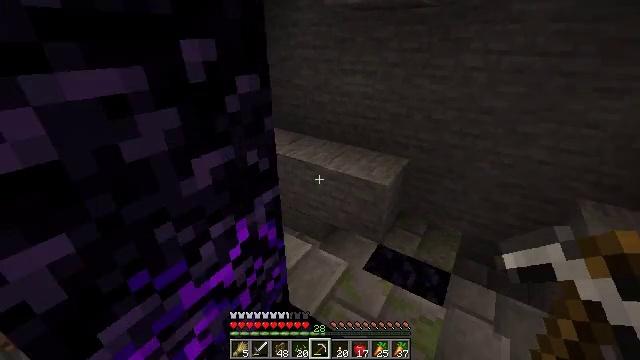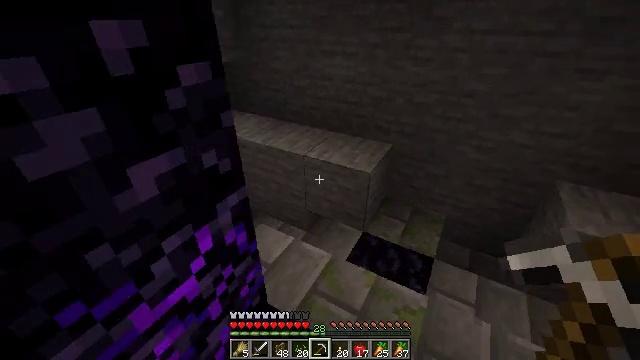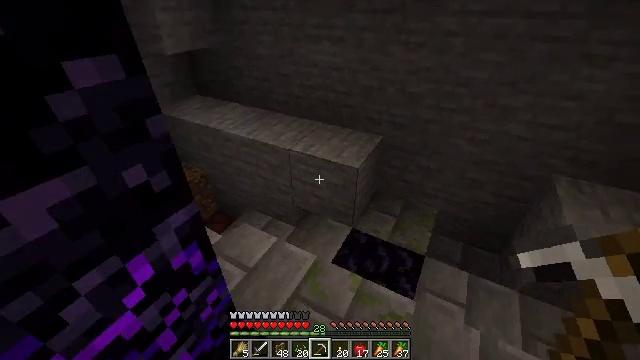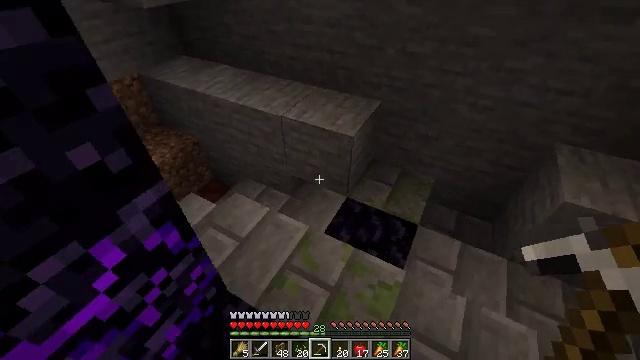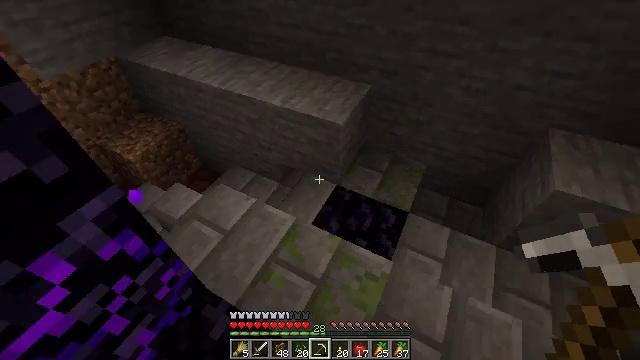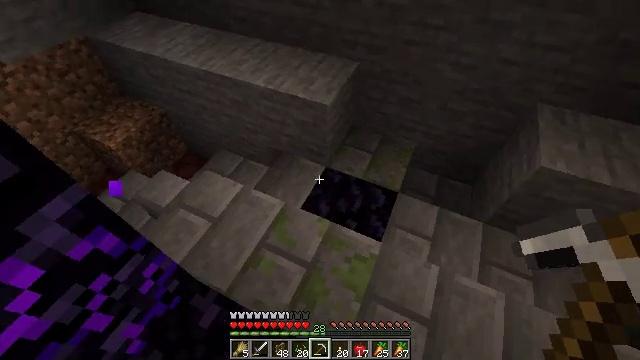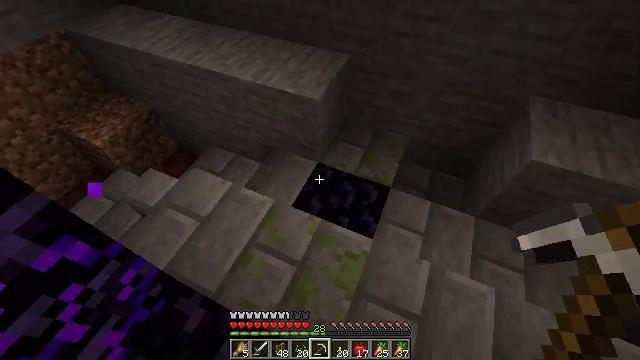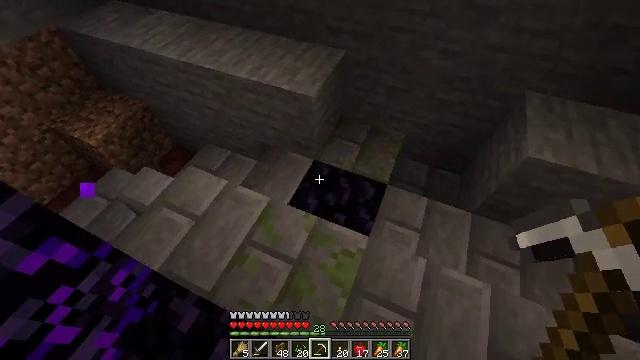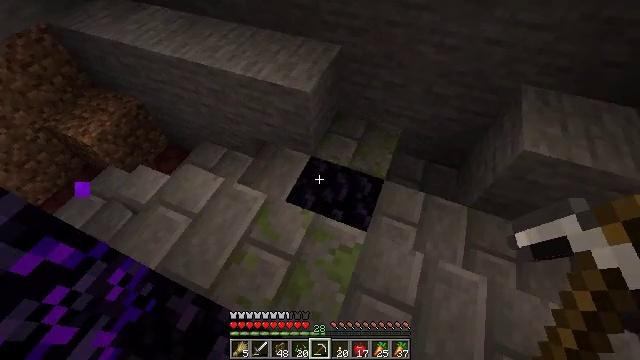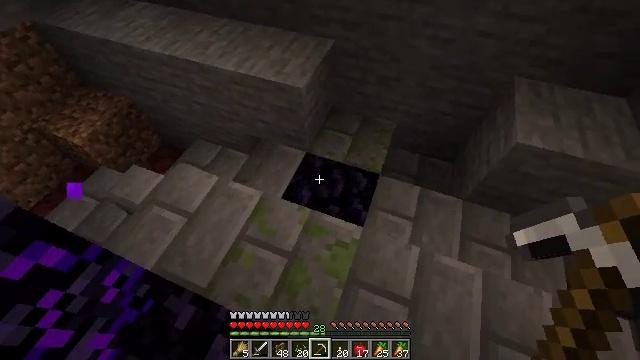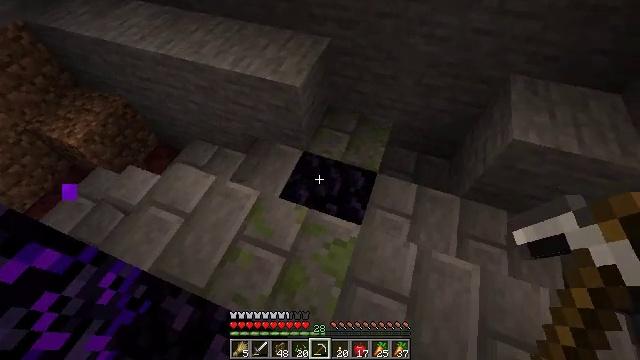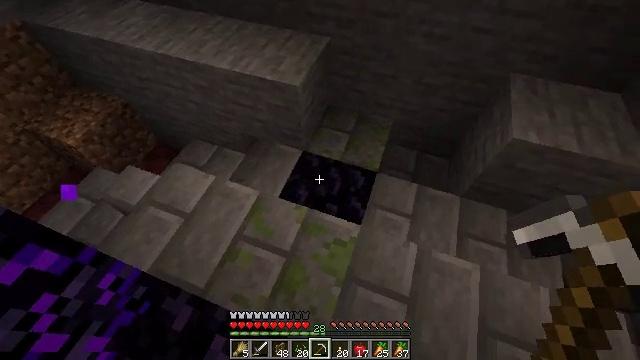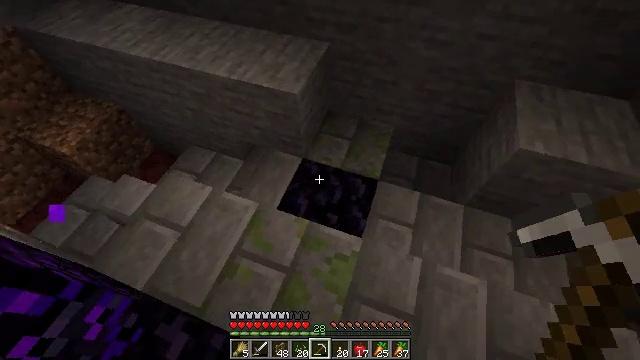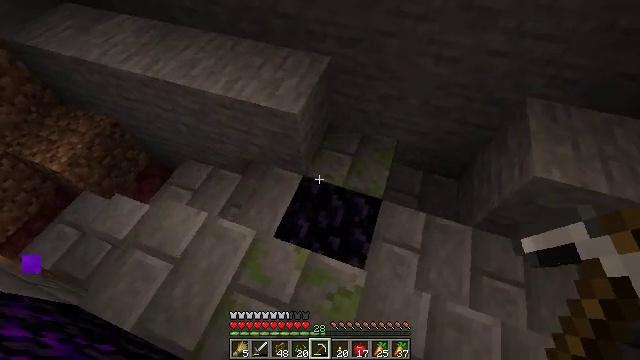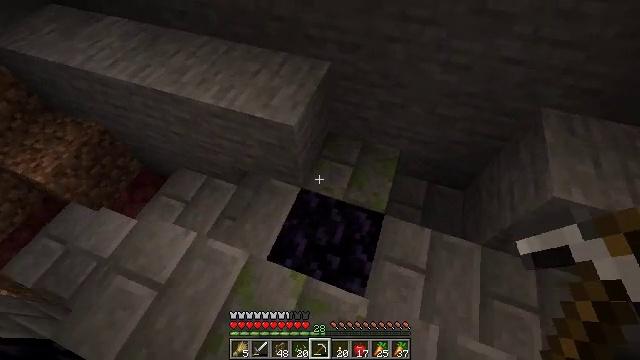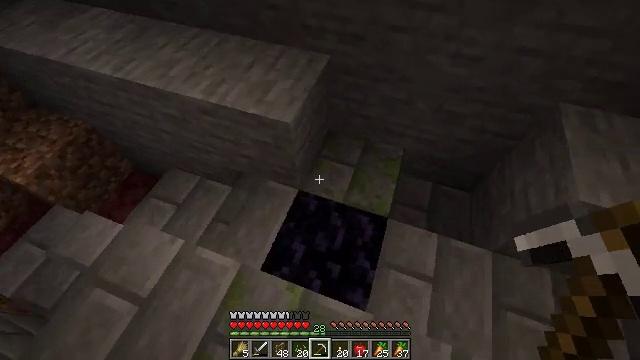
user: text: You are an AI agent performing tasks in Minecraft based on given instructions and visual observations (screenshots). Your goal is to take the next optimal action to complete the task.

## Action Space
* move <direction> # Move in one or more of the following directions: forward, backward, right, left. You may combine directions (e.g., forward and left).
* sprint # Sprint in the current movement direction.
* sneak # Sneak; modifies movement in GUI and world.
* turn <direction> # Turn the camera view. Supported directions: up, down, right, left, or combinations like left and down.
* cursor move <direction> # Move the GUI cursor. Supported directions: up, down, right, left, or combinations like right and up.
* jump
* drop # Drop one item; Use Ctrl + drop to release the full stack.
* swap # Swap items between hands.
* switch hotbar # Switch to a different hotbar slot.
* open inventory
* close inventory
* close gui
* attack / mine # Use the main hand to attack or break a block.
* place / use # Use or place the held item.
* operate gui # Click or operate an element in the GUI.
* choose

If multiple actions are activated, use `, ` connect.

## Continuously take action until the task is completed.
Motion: motion action
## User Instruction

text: Mine the chest to collect it.
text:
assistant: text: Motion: move forward and move right, turn right and down
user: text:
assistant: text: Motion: move forward and move right, turn down
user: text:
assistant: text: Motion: move forward and move right, turn down
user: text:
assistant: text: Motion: turn right and down
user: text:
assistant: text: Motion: turn right and down
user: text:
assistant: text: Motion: turn right and down
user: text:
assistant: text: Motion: no_op
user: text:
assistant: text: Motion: no_op
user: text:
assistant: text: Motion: turn right
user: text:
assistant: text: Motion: no_op
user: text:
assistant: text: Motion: move forward
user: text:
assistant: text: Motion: move forward
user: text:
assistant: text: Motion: move forward
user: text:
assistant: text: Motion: move forward
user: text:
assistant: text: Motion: move forward
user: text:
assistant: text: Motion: move forward
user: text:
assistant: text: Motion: move forward
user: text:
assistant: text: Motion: move forward, turn down
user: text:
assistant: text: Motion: move forward, turn down
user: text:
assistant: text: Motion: turn down
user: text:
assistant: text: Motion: turn right and down
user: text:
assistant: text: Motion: turn right and down
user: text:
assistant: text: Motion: turn right
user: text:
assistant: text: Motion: turn right
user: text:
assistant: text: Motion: turn right
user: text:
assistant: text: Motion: turn right and up
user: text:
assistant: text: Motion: turn right and up
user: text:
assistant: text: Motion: turn right and up
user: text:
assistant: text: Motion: turn right and up
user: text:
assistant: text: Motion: turn right and up